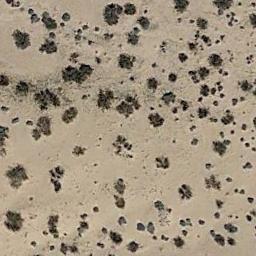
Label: chaparral